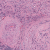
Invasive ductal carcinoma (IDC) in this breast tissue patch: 1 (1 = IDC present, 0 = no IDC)